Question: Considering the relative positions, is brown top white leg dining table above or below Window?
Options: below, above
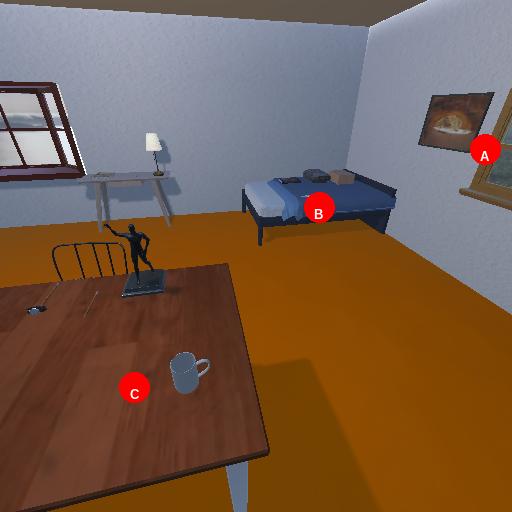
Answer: below